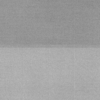
Label: dusty